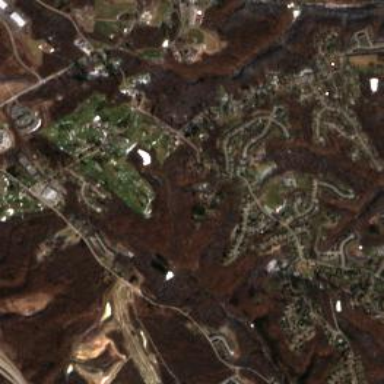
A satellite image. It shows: Golf course.